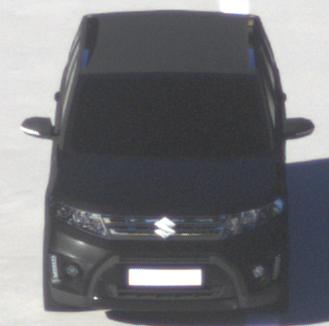
Make: Suzuki
Model: Vitara 1.6
Detailed model: Vitara (LY)
Model produced from: 2015/04
Model produced until: 2018/08
Doors: 5
Color: black
Road condition: dry road
Daytime: morning or afternoon
Contrast: high contrast